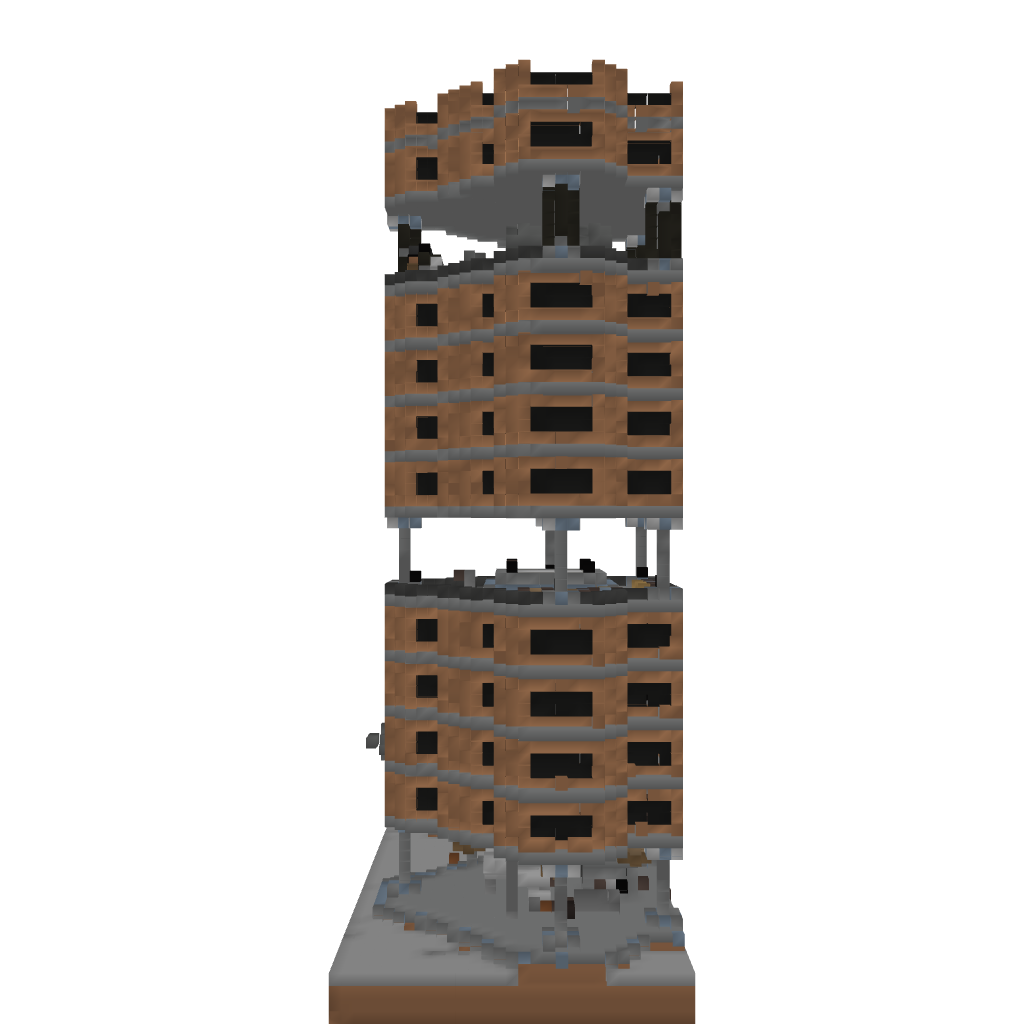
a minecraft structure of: Big Yeti Shop